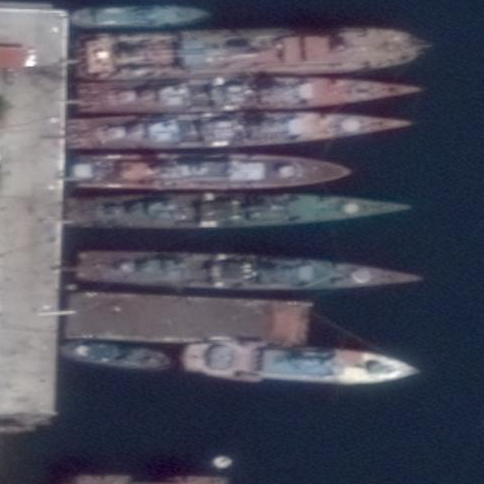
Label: cruiser